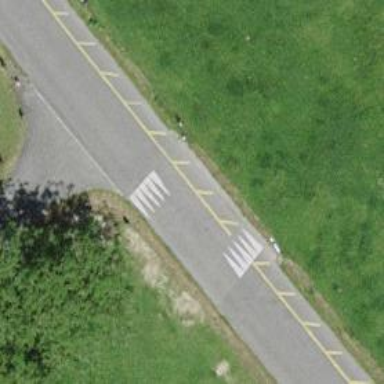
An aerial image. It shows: Traffic calming table.